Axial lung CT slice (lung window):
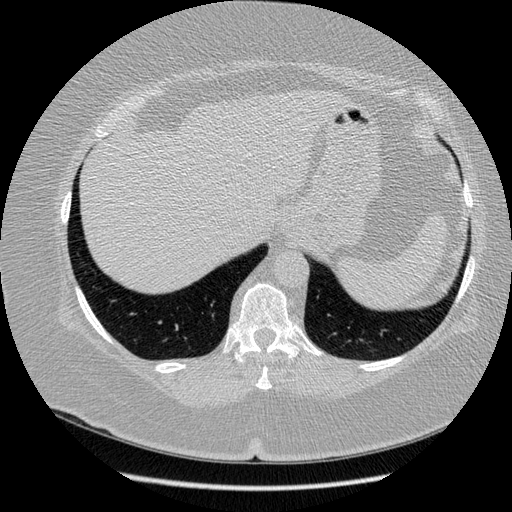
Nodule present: no